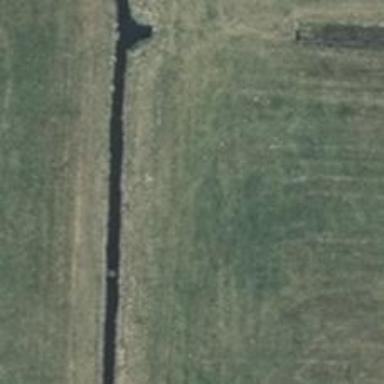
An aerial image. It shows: Track road with grass surface.